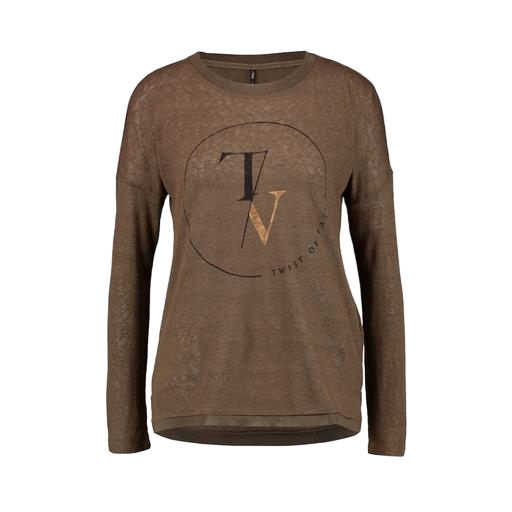
v-neck twist logo, t-shirt twist graphic, brown versatile long sleeved tee, white background